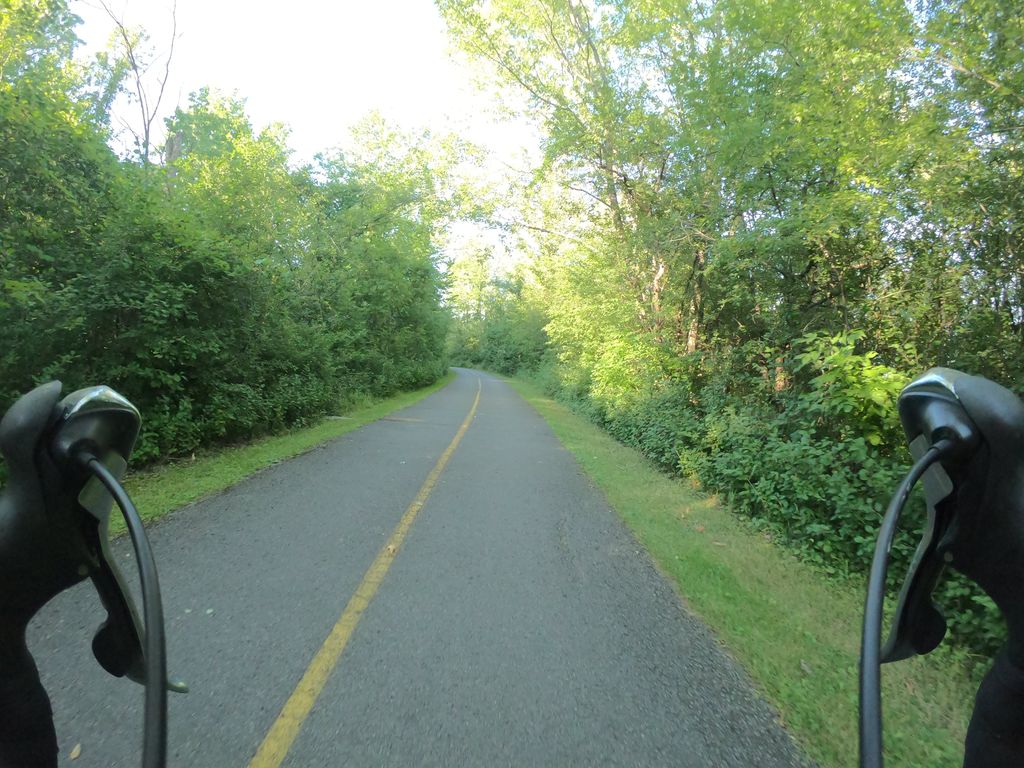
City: ottawa-gatineau